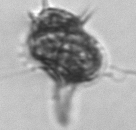
Label: Amylax